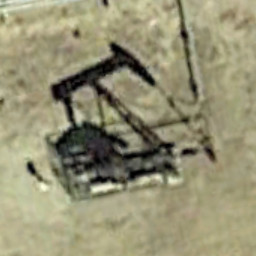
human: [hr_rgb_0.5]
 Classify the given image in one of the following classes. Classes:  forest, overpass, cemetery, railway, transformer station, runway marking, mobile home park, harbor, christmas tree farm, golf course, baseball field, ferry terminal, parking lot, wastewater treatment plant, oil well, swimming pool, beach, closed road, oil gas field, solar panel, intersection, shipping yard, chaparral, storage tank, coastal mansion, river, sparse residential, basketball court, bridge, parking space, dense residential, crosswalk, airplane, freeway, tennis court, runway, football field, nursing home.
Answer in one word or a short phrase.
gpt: oil well